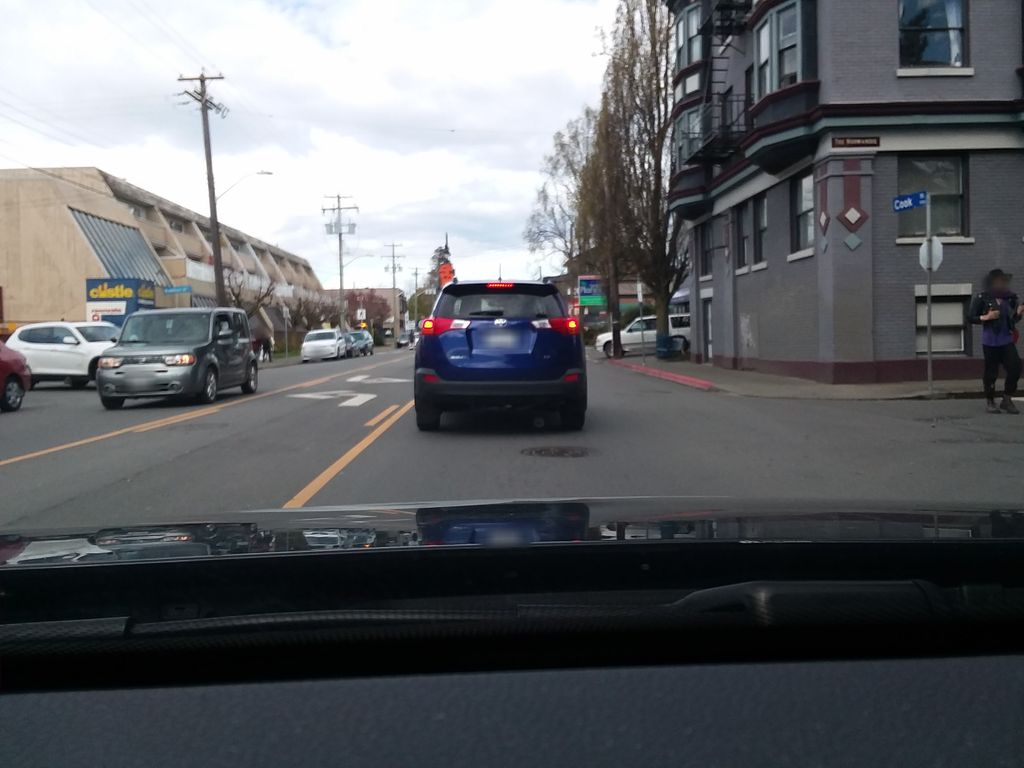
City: victoria